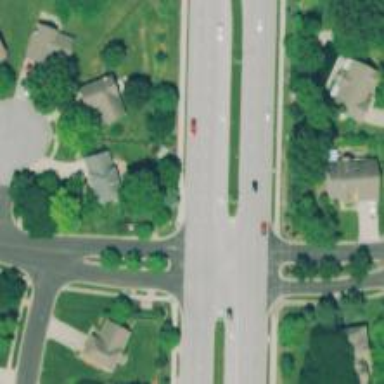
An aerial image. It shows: Road with dash markings.